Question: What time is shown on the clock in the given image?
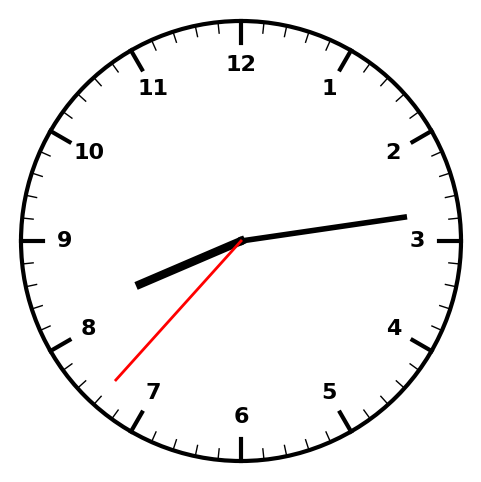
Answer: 08:13:37